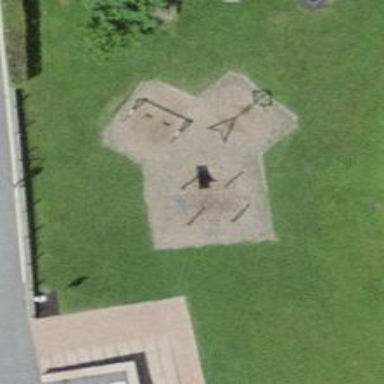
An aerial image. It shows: Kindergarten.